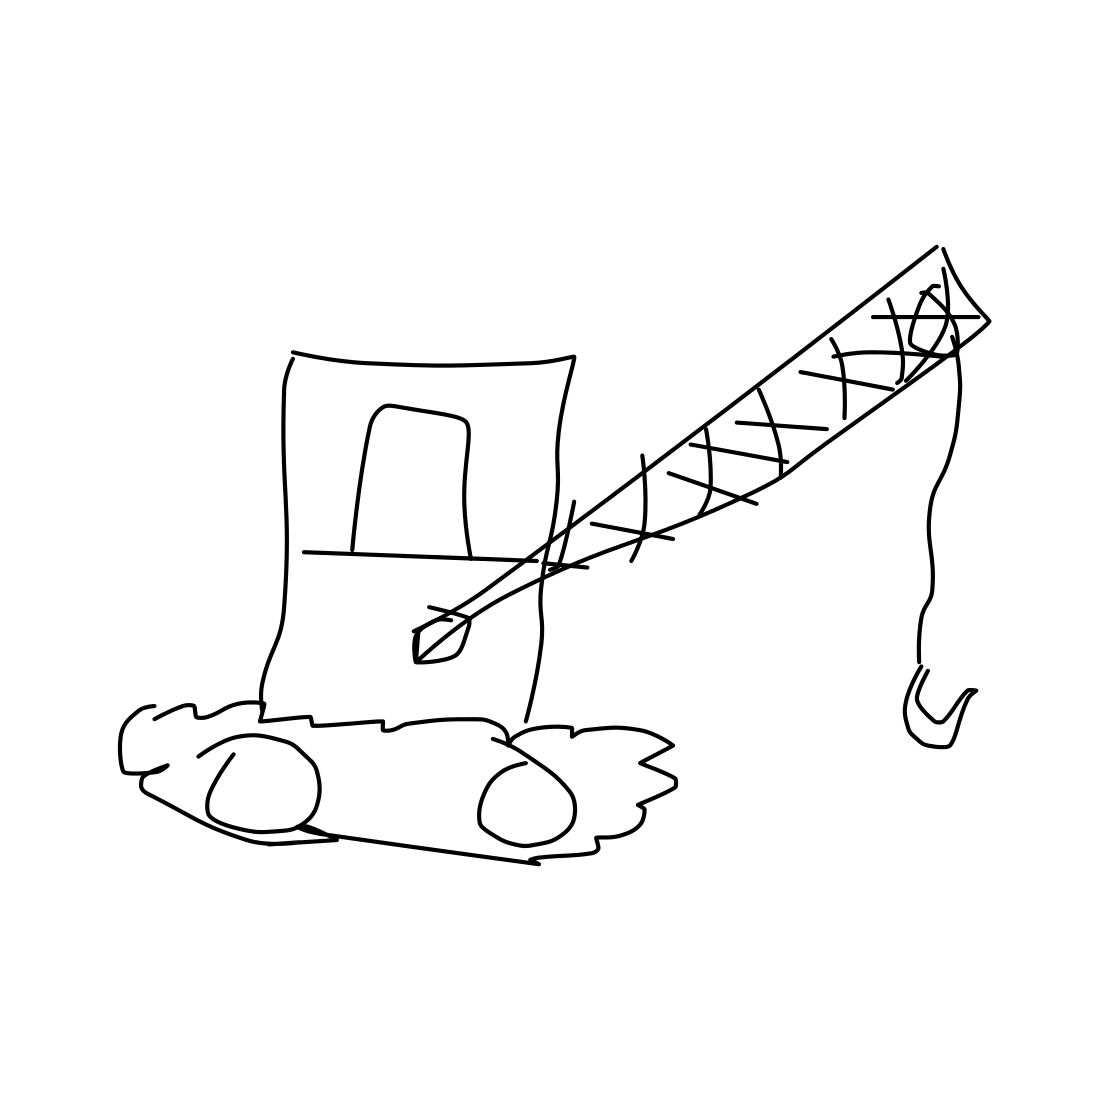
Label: crane (machine)